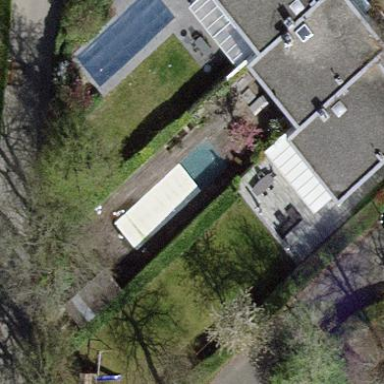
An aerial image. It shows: Swimming pool located in leisure land.